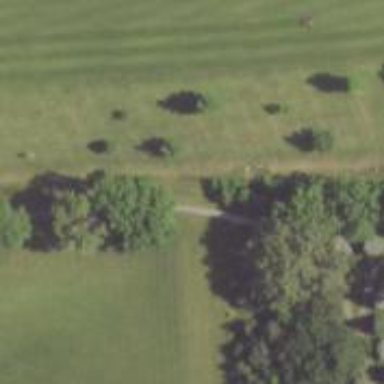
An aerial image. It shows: Disc golf pitch area for leisure land.